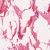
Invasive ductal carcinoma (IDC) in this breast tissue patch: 0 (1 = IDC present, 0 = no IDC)